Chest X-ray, AP view. Patient: 49 years old, sex M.
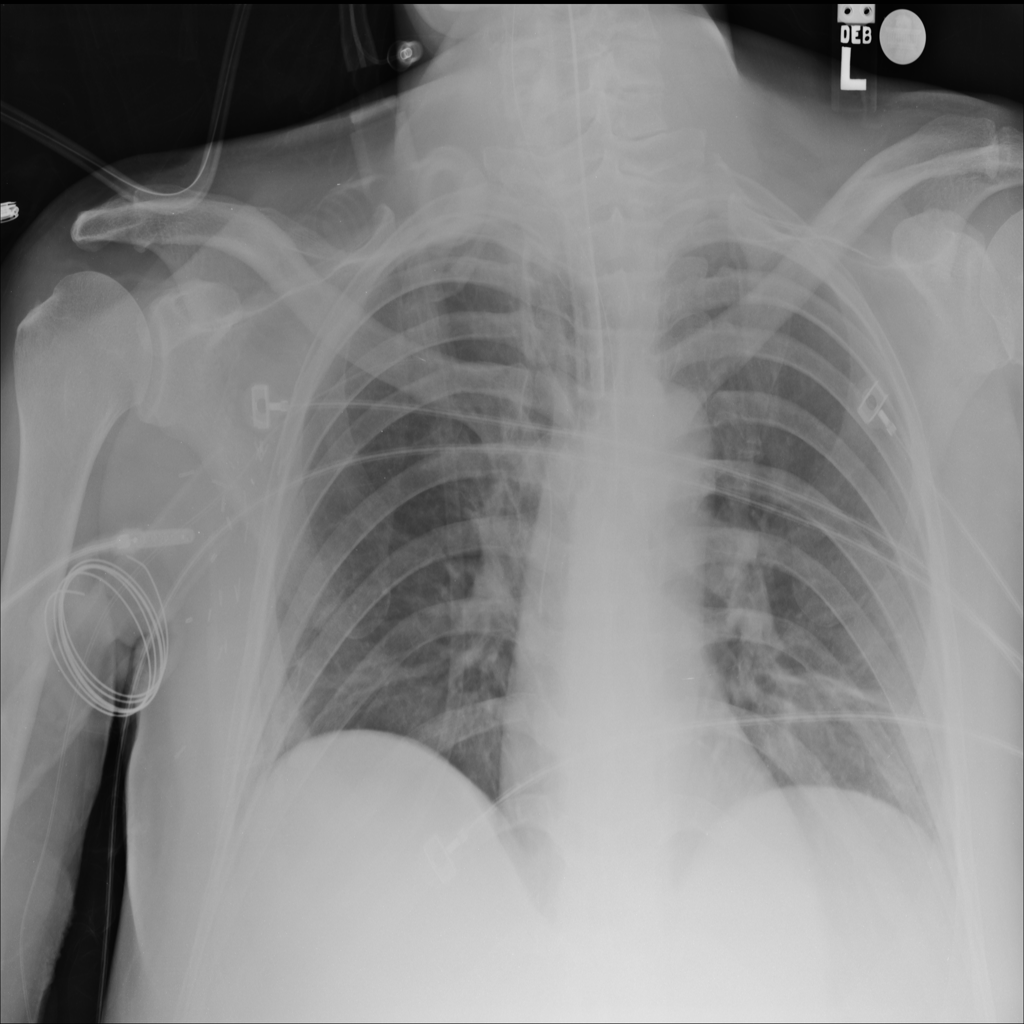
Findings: Atelectasis, Infiltration